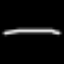
Label: line